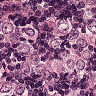
Metastatic tissue present: yes